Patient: sex M, age 53
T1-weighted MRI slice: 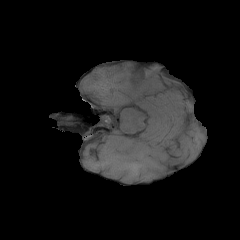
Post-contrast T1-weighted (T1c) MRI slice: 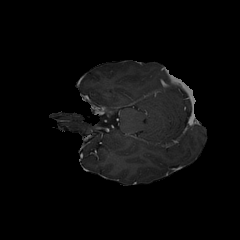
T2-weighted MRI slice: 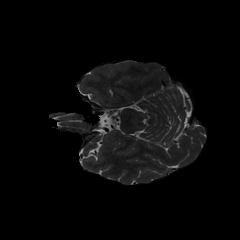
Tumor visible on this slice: no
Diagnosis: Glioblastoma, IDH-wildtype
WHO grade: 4